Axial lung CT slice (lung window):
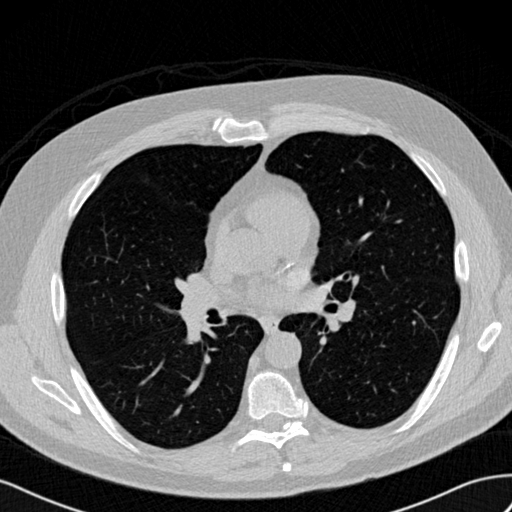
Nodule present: no